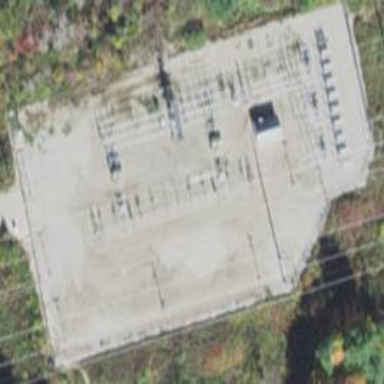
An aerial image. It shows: Outdoor distribution power substation.